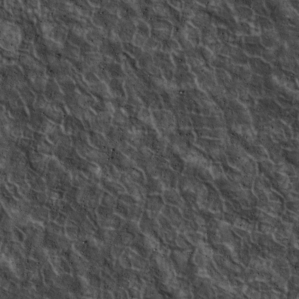
Label: non_frost